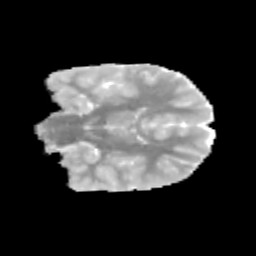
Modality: MD
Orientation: coronal
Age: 9
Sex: male
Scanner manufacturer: siemens
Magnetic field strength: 3 T
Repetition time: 3.8 s
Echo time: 0.07 s